Question: I would like to start a small project, that uses OpenCV. My target is a Windows 7 machine, so I am trying to generate native Windows binaries with MinGW. The simple source compiles and works fine with 'gcc' on my Fedora 19 installation. However, under Windows here are my problems.
I tried invoking g++ from the command line, tried a simple makefile and lastly, tied <URL> tutorial. The problem is one ant the same.

I believe those are Visual Studio builds. The guy from the tutorial has a 'mingw' folder in place of vc12 folders. Inside these folders there are libraries of the sort of 'opencv_imgproc249d.lib', but when I link against them, no symbols get resolved, everything is "undefined reference".
I would like not to use Visul Studio for a variety of reasons. However, I would absolutely not want to build the library myself, knowing what dependency hell lurks underneath.
Any tips how to fix this issue? My target goal is be able to link against a readily downloaded opencv build with a gnu makefile.
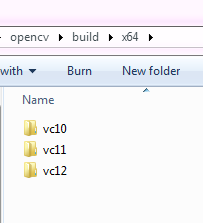
Answer: - "My target goal is be able to link against a readily downloaded opencv build with a gnu makefile"sadly there are no more prebuild mingw libs, and no, you can't use the vs libs with mingw,
so the 1st step would be to invoke cmake and build the opencv libs from src.- "I would absolutely not want to build the library myself"ah don't be too afraid of it, just give it a quick try.unlike on linux, there are no further dependancies on windows for common opencv.
(sure, you need java and ant to build the java wrappers, python - if you wanted that, etc..)